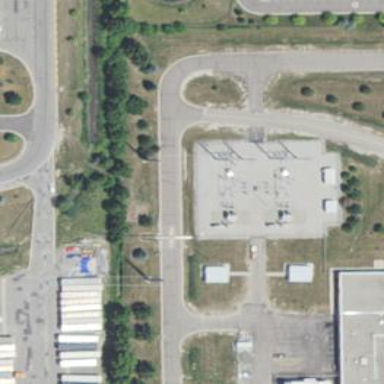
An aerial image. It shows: Fence surrounds transmission level power substation.